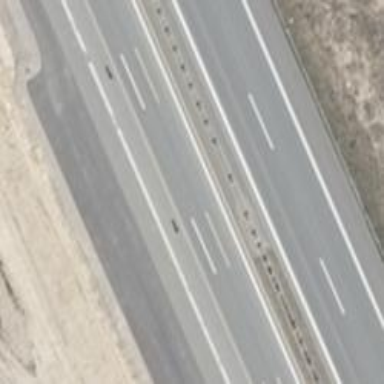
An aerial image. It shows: Asphalt motorway.